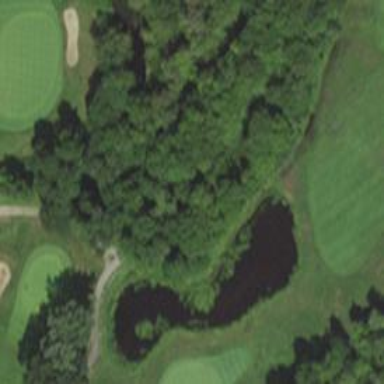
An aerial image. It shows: Path designed for golf carts.